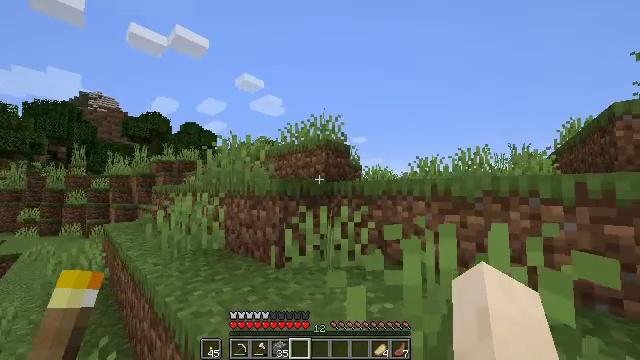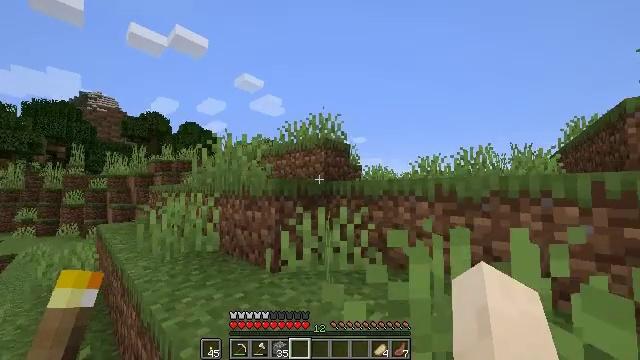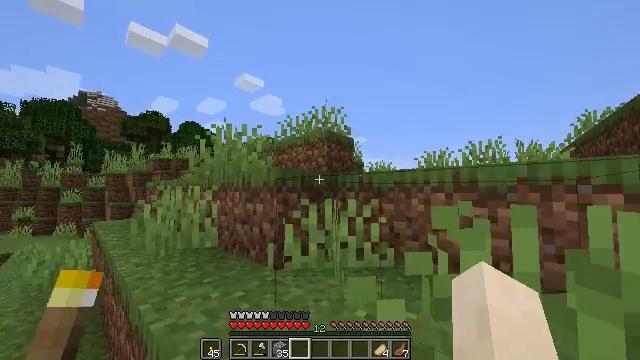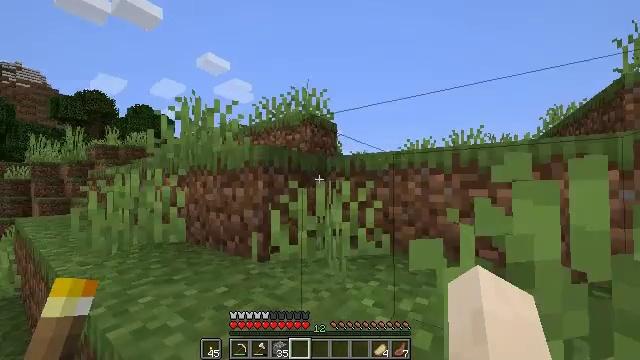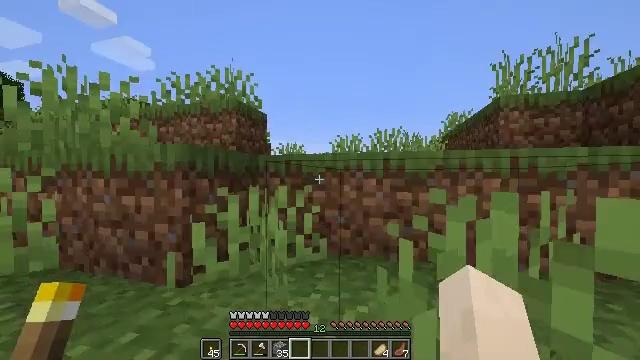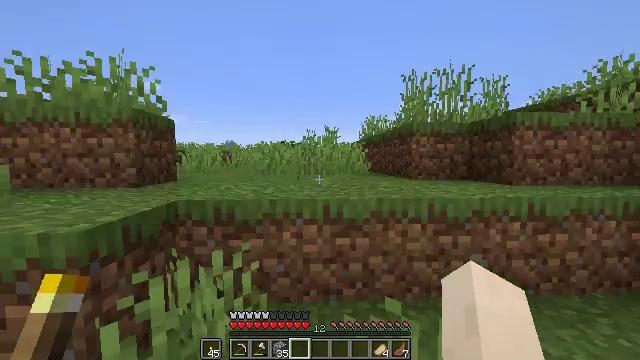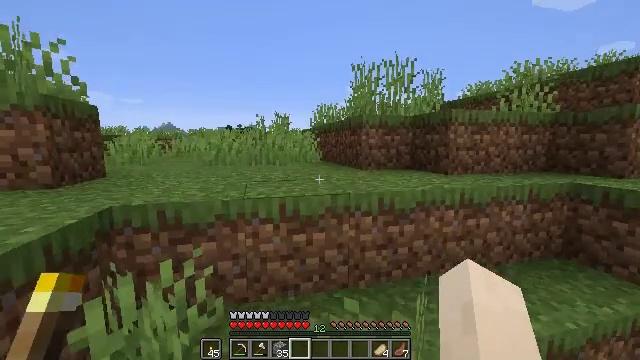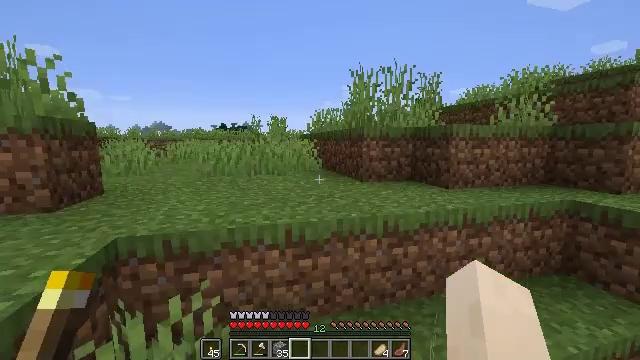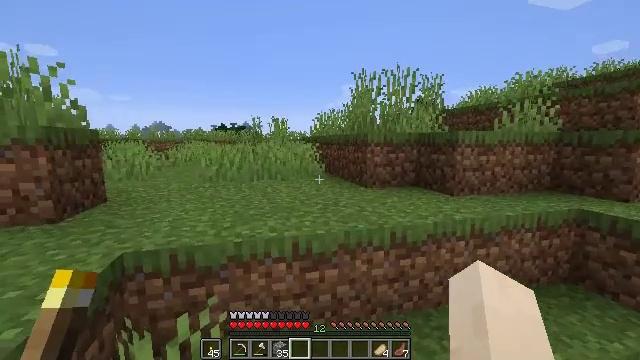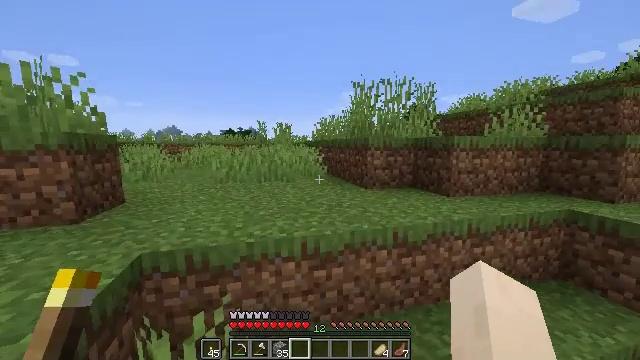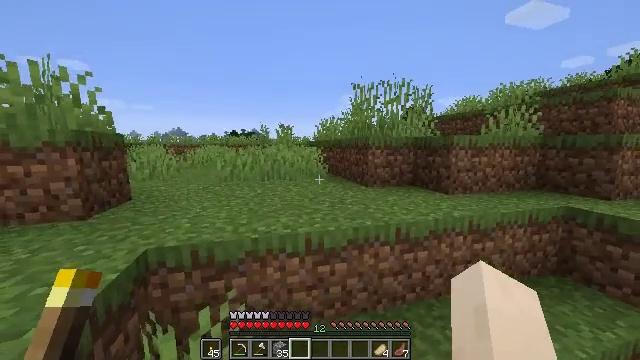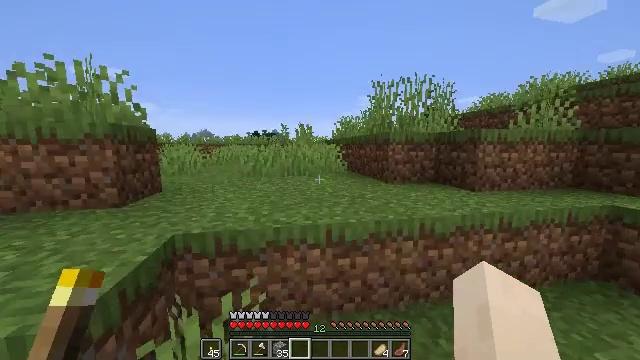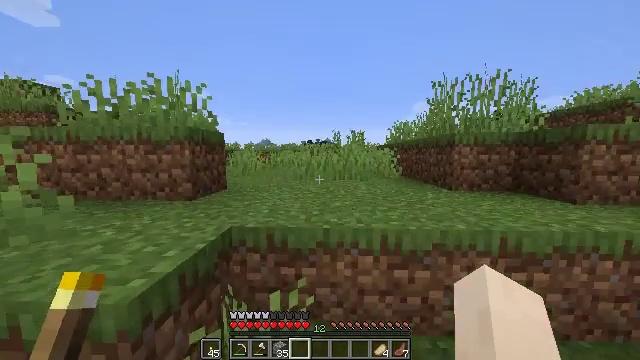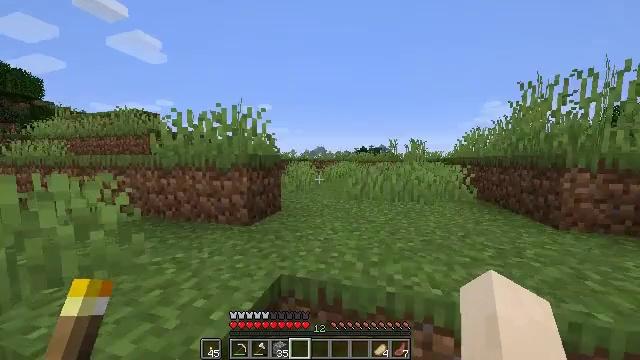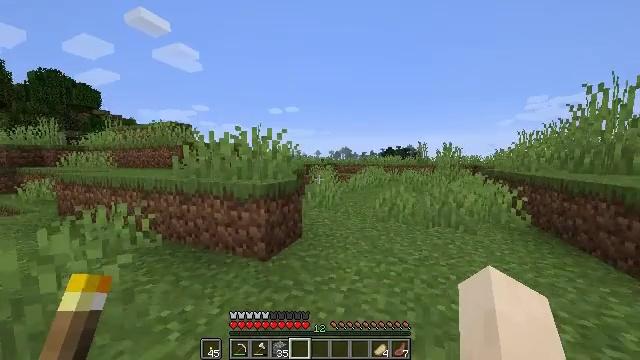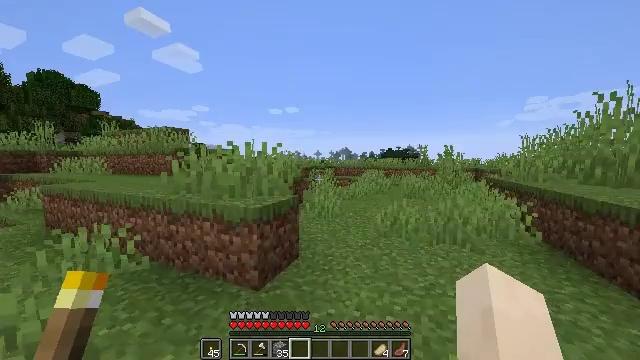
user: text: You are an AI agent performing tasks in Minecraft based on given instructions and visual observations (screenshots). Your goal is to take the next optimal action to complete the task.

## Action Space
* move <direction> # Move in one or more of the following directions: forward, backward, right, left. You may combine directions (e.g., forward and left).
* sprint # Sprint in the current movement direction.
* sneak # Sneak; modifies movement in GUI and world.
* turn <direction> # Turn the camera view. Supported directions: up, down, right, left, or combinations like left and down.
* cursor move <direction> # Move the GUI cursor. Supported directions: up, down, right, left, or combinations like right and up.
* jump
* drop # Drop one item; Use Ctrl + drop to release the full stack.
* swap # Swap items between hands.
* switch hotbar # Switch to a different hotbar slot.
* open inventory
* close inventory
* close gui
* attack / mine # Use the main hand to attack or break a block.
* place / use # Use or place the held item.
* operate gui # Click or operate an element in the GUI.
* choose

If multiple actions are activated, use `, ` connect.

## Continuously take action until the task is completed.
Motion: motion action
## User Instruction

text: Kill mobs.
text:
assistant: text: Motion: move forward, sprint
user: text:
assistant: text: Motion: move forward, sprint
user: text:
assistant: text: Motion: move forward, sprint, turn right and down
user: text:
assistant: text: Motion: move forward, sprint, turn right and down, jump
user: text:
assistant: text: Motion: move forward, sprint, turn right and down, jump
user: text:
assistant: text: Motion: move forward, sprint, turn right and down, jump
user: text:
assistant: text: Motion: move forward, sprint, turn right, jump
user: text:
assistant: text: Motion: move forward, sprint
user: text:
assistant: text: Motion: move forward, sprint
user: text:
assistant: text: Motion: move forward, sprint
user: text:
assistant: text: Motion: move forward, sprint, turn left
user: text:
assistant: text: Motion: move forward, sprint, turn left and up, jump
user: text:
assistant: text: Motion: move forward, sprint, turn left and up, jump
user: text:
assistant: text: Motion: move forward, sprint, turn left, jump
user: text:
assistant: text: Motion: move forward, sprint, jump
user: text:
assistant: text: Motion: move forward, sprint, jump
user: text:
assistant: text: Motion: move forward, sprint, jump
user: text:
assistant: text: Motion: move forward, sprint, jump
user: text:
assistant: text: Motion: move forward, sprint, jump
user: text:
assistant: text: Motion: move forward, sprint, jump
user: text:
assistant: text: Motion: move forward, sprint, jump
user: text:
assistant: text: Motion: move forward, sprint, turn right and down, jump
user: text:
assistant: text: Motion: move forward, sprint, turn right and down, jump
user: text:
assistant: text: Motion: move forward, sprint, turn right and down, jump
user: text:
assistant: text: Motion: move forward, sprint, jump
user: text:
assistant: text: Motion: move forward, sprint, jump
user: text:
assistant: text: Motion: move forward, sprint, jump
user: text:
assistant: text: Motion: move forward, sprint, jump
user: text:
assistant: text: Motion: move forward, sprint, jump
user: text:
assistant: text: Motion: move forward, sprint, jump